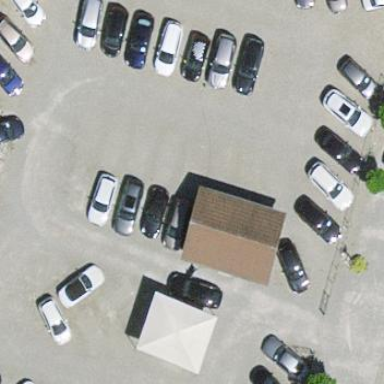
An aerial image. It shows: Car shop.